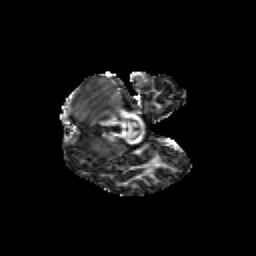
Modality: FA
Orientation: axial
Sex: male
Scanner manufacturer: siemens
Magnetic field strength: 3 T
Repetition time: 5 s
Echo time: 0.071 s